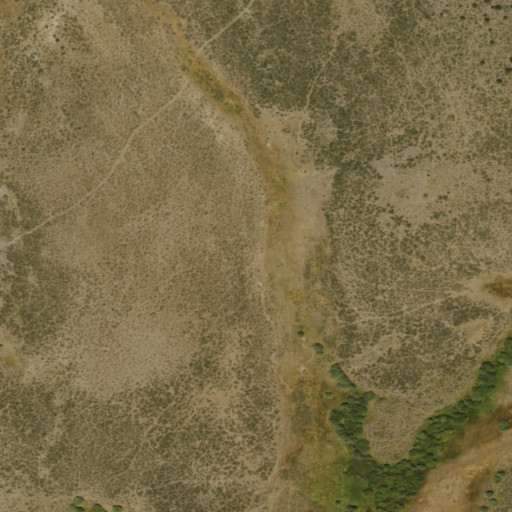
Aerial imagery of depression(s) in Nevada named Sagehen Basin containing only shrub